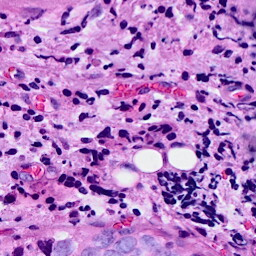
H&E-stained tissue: Breast